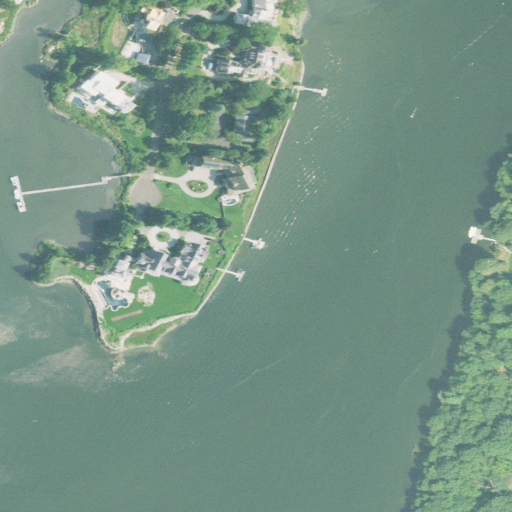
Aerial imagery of cape in Connecticut named Stony Point containing open water, herbaceous wetlands, medium intensity development, low intensity development, evergreen forest, open development, high intensity development, and deciduous forest